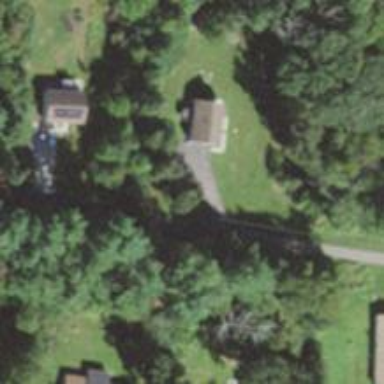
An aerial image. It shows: Residential driveway used as service road.